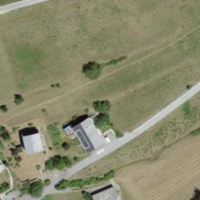
EUNIS habitat code: 26
Species observed at this site:
Heracleum sphondylium